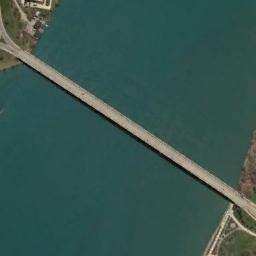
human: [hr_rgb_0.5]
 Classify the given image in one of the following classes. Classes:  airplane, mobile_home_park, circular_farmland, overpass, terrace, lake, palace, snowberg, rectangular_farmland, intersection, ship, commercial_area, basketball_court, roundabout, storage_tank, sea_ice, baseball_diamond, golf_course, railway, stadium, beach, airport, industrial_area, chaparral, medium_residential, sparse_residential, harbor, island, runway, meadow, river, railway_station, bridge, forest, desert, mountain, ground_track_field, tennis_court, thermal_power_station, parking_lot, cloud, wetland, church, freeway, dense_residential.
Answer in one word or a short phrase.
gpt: bridge